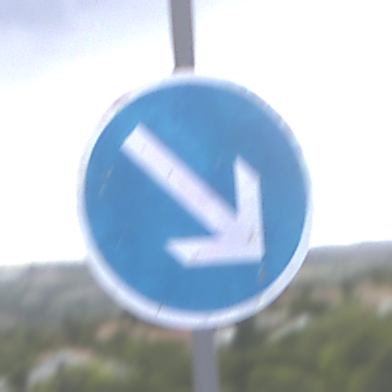
Verkehrszeichen: VorgeschriebeneVorbeifahrtRechts
Umgebung: Outdoor, Suburban
Tageszeit: MorningAfternoon
Wetter: PartlyCloudy
Licht: Natural
Jahreszeit: NotSpecified
Kontrast: LowContrast